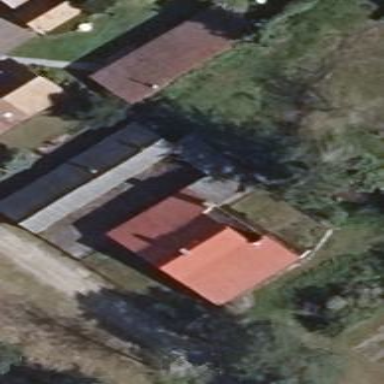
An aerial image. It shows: Gabled building with gray roof.